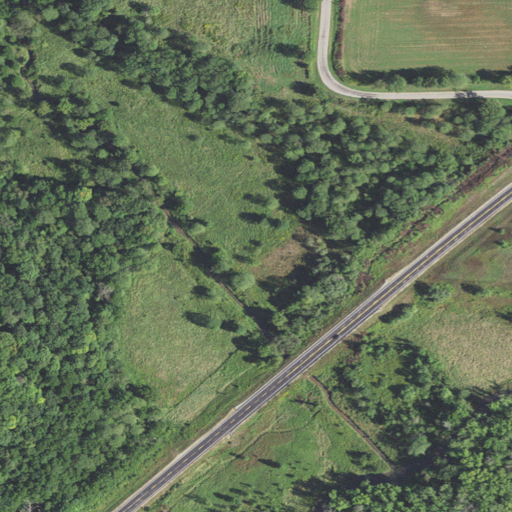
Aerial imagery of valley in Wisconsin named Hoover Hollow containing pasture, deciduous forest, low intensity development, woody wetlands, open development, herbaceous wetlands, and cultivated crops